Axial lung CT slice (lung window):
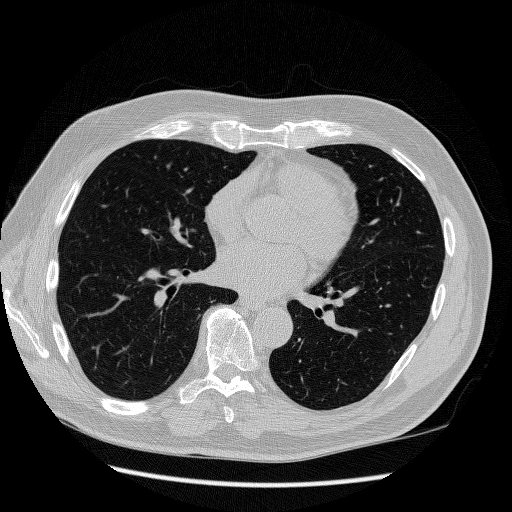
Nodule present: no